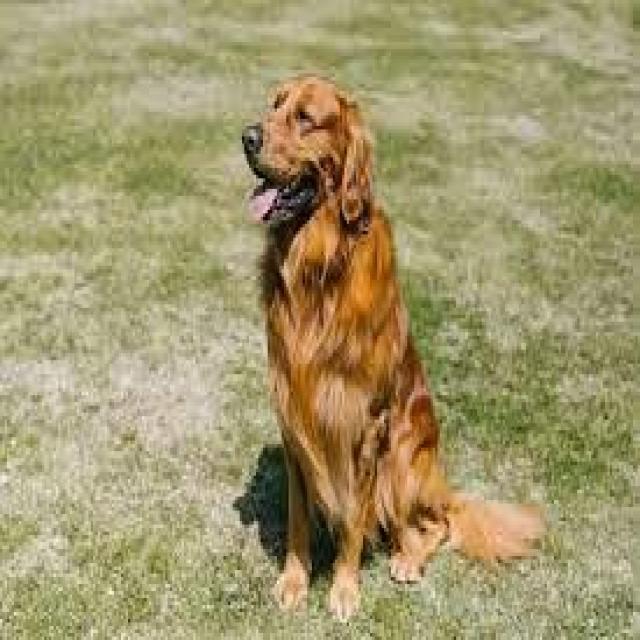
Healthy canine skin — no visible lesions, inflammation, or abnormalities. The skin and coat appear normal.